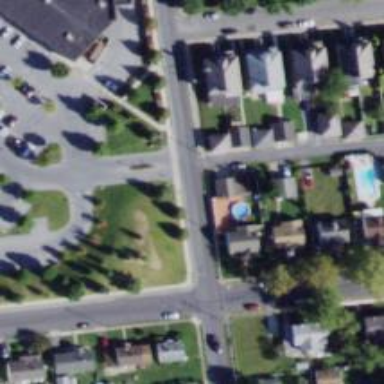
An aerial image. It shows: Alley classified as service road.